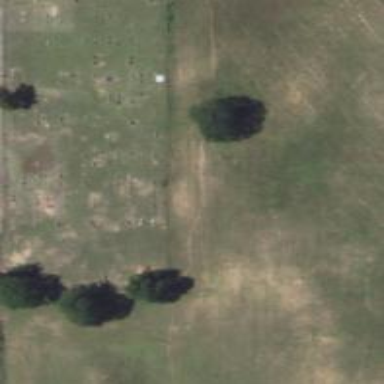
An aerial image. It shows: Cemetery.